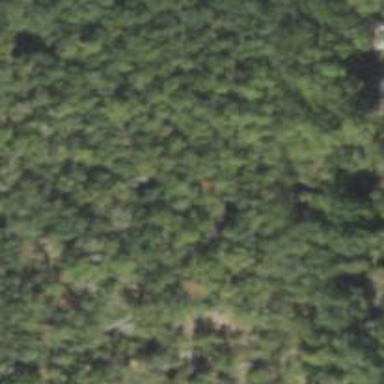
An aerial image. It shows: Mixed woodland area with various types of leaves.